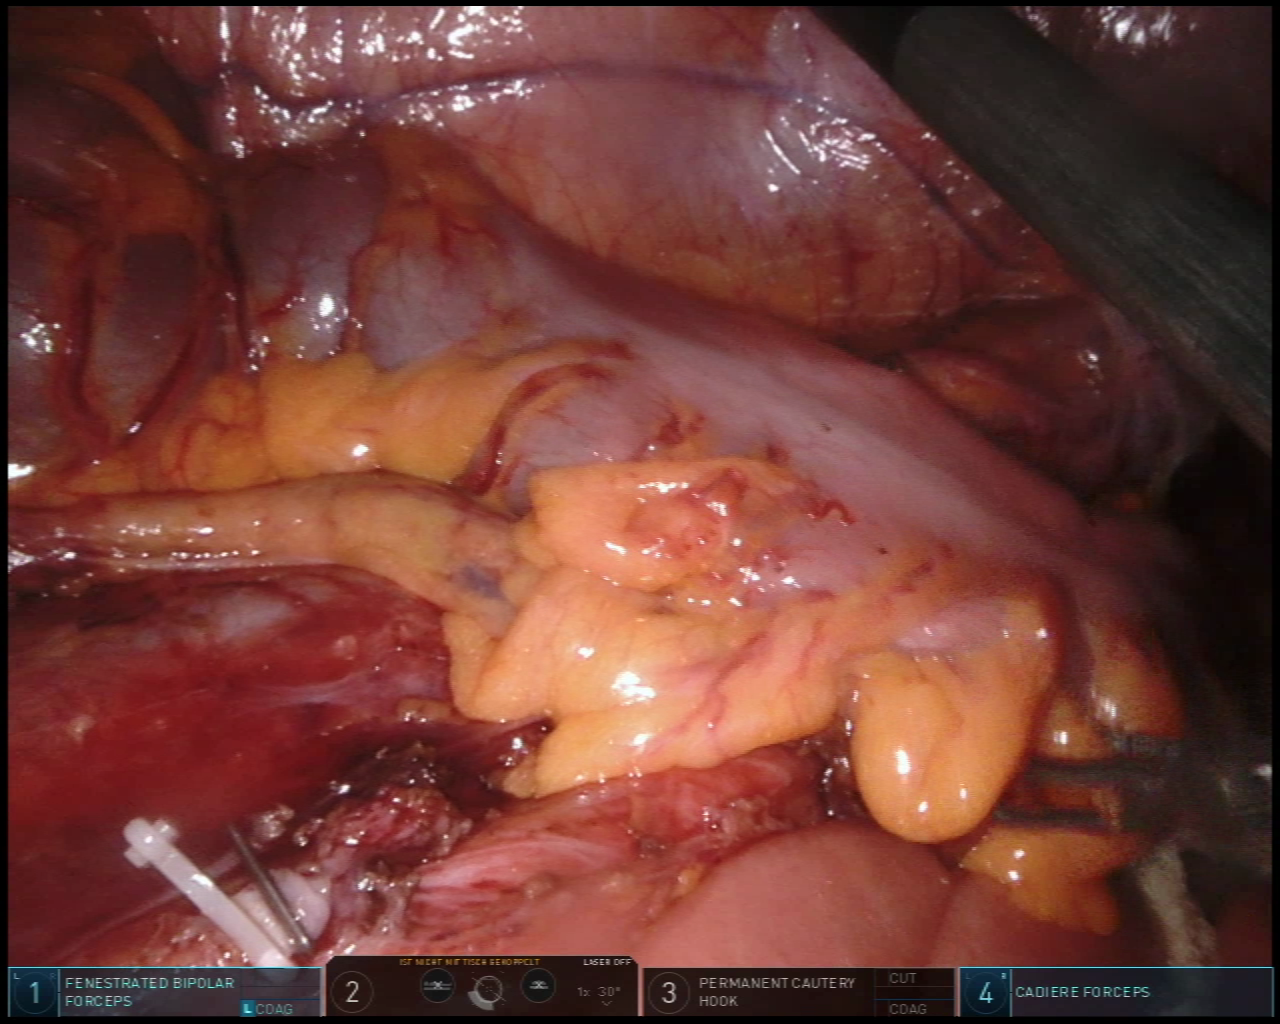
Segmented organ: abdominal_wall
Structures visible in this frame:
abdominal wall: yes
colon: yes
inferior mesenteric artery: yes
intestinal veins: no
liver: no
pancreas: no
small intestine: no
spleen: no
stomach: no
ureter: no
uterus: no
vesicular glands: no